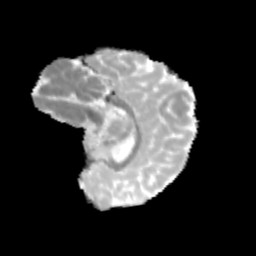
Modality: MD
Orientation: sagittal
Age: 11
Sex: female
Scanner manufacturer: siemens
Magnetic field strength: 3 T
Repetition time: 3.8 s
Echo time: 0.07 s